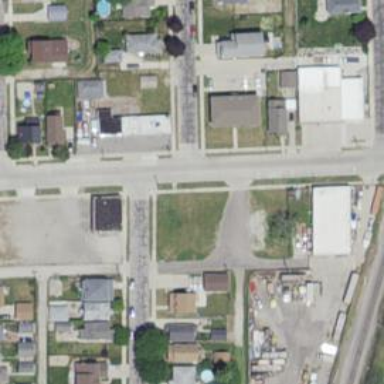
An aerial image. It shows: Residential road with separate sidewalk.